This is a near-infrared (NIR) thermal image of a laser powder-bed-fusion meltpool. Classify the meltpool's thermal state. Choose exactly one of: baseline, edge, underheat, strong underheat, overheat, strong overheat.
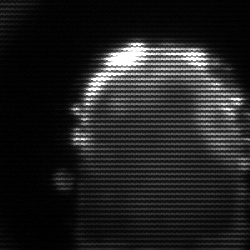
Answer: baseline